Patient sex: M
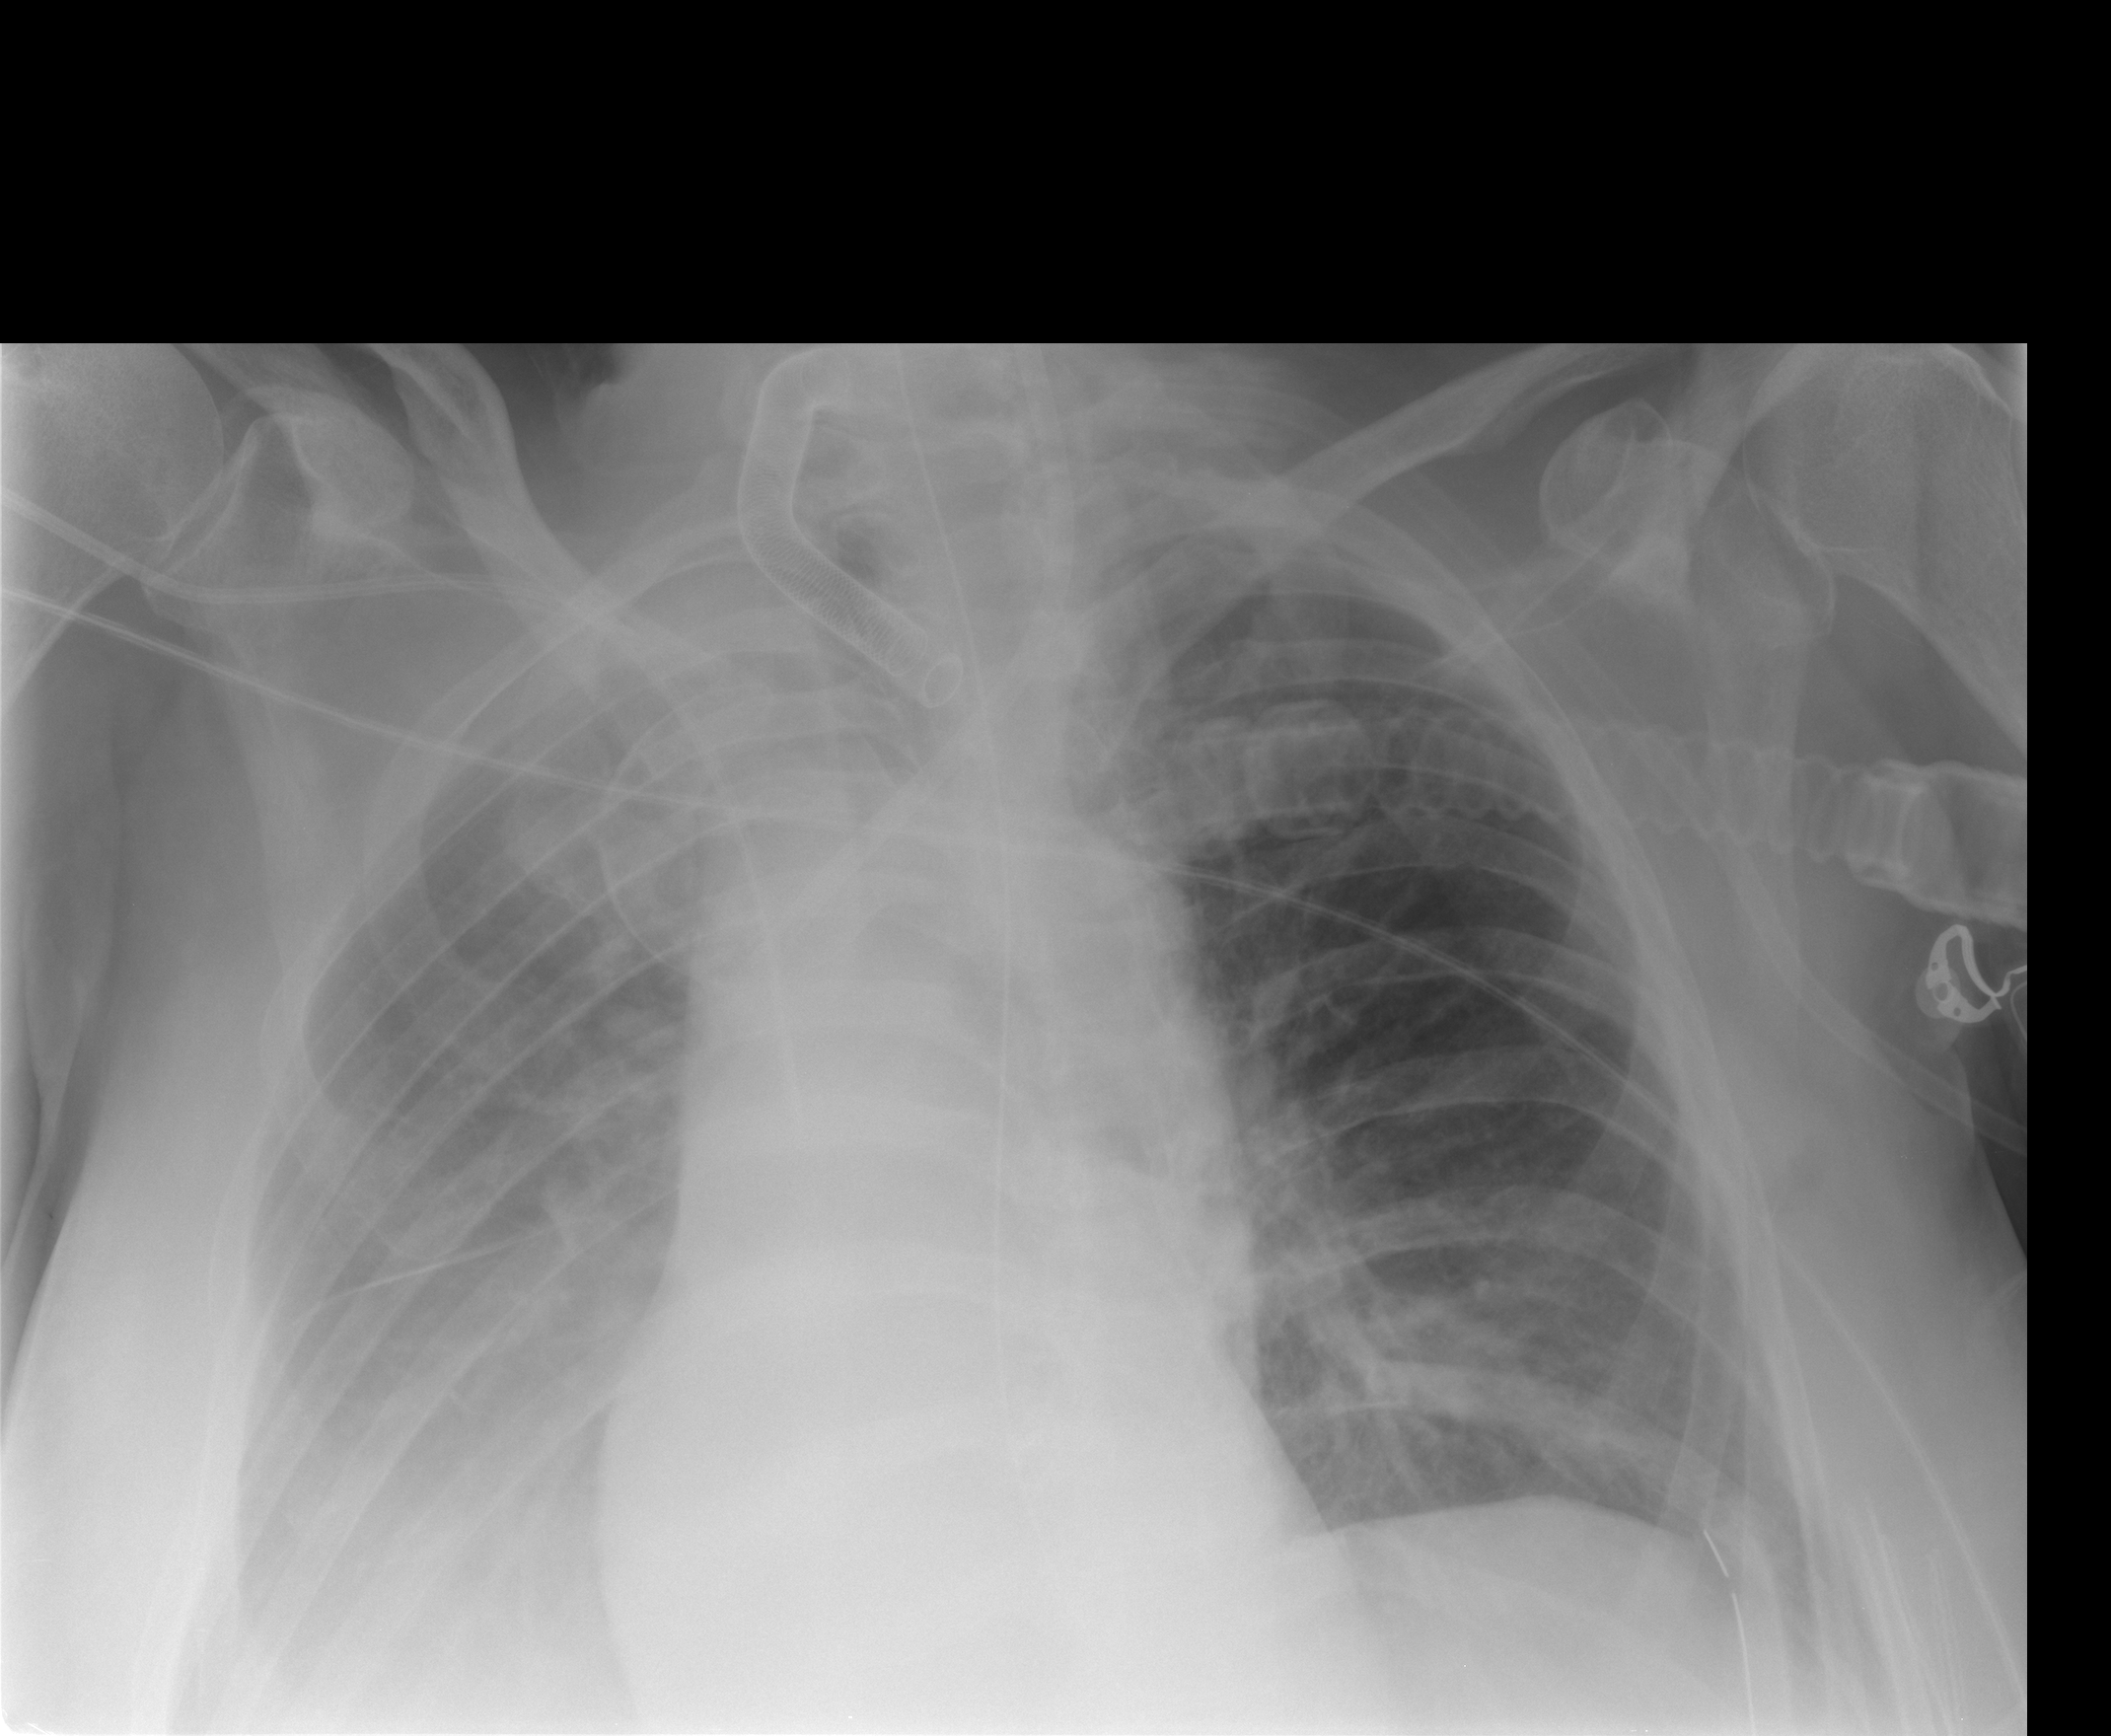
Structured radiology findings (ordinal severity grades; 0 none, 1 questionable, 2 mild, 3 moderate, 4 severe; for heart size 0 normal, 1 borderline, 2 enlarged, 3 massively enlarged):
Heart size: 0
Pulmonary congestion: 2
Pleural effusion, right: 3
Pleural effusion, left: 0
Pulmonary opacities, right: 1
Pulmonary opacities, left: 0
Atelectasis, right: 2
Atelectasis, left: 2